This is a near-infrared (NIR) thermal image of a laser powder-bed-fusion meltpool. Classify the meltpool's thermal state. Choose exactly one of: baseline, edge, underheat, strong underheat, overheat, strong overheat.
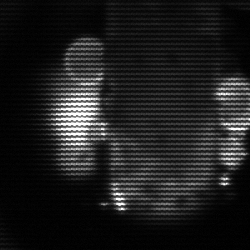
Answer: strong underheat